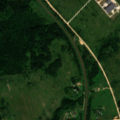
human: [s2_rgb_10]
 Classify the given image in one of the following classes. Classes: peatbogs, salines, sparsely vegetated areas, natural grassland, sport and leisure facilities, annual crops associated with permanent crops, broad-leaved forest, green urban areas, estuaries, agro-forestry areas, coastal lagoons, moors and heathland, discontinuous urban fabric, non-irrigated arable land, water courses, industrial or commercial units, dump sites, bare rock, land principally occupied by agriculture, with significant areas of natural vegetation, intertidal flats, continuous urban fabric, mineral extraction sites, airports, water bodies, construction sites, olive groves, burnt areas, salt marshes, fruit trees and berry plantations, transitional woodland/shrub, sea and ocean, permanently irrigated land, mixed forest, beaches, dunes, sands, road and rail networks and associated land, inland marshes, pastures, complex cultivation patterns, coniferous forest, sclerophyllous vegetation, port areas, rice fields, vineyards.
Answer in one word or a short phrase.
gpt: industrial or commercial units, pastures, complex cultivation patterns, land principally occupied by agriculture, with significant areas of natural vegetation, broad-leaved forest, mixed forest